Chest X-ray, AP view. Patient: 29 years old, sex F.
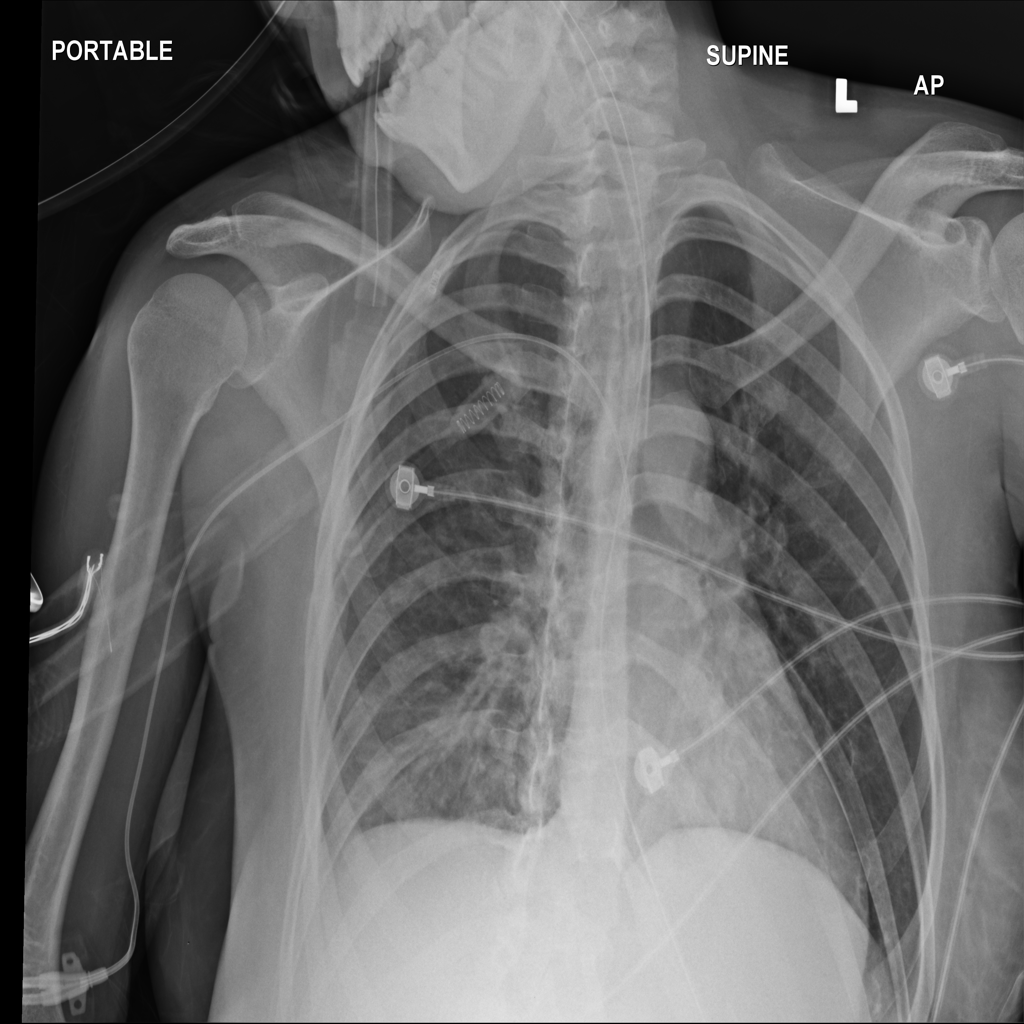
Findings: No Finding